Aerial crown-view tile of a tropical tree (Barro Colorado Island, Panama), acquired 20250818:
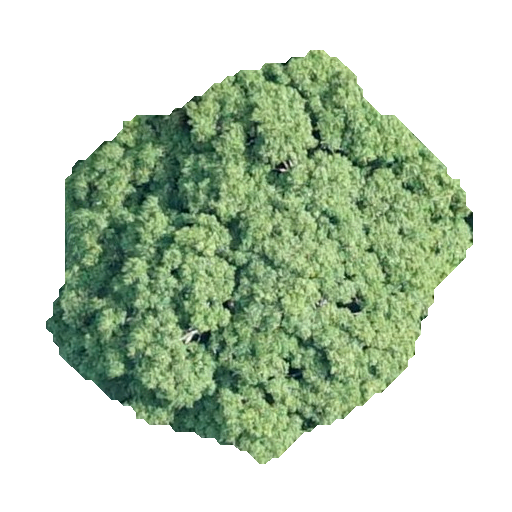
Species: Handroanthus guayacan
GBIF accepted scientific name: Handroanthus guayacan
Crown area: 168.839 m²